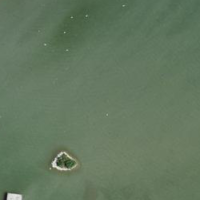
EUNIS habitat code: 14
Species observed at this site:
Anser serrirostris
Branta hutchinsii